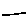
Label: line